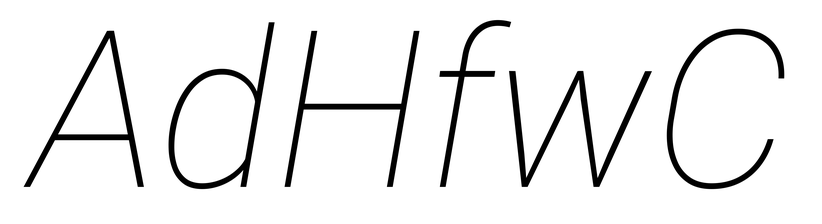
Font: Roboto-Italic_Thin_Italic